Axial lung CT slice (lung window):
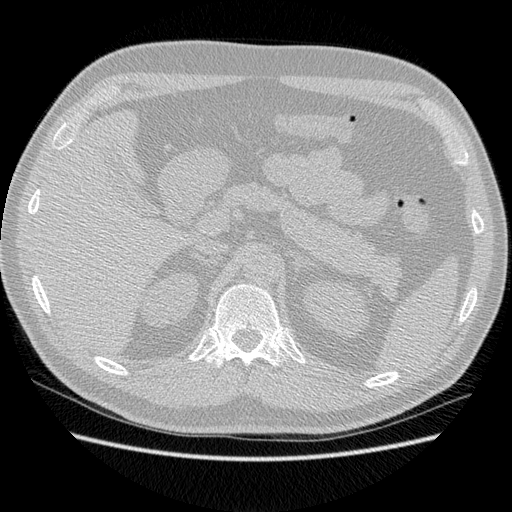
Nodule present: no